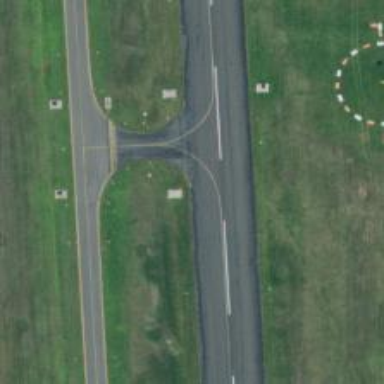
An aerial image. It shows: Taxiway at the airport with asphalt surface.